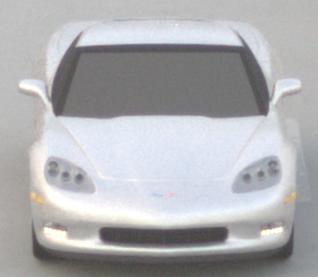
Make: Chevrolet
Model: Corvette Coupé
Detailed model: Corvette (C6) Coupé
Model produced from: 2005/02
Model produced until: 2008/03
Doors: 3
Color: white
Road condition: dry road
Daytime: sunrise or sunset
Contrast: low contrast